Question: I have created a custom payment gateway module which allows to integrate a particular bank's payment gateway into a person's Magento site. Now what I want to do is to upload this module as a commercial module so that other people can pay,download and can use it in their sites.
My problem is which licensing method should I use from below? Are there any coding standards to be followed to it be a commercial module? Are there any other procedures to be taken? How should I proceed?

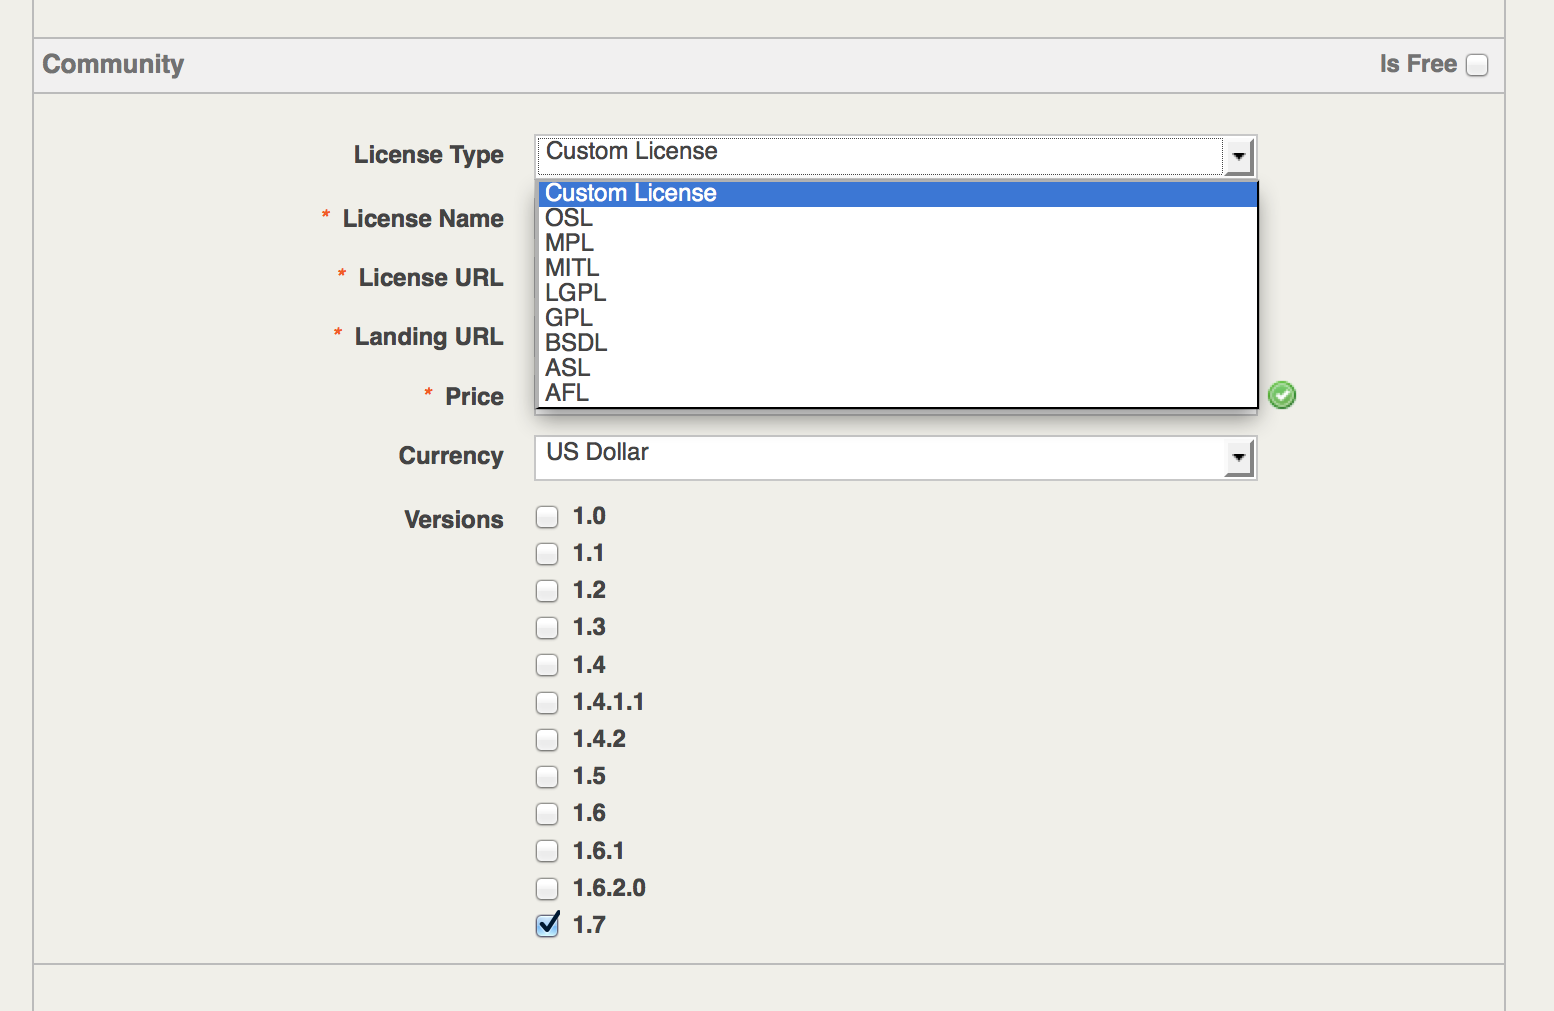
Answer: Dasun, use 'Custom License'. And then in 'License URL' you have to give link explaining custom terms and conditions for this license. If you are creating custom terms, then better have a link on your site, something like EULA (End-user License Agreement)?
For example what it should have in it, check this <URL>
For commercial extensions you will need to provide a link where users will be able to navigate to purchase your extension.
You give YOUR website link where you will sell your extension. Magento DOES NOT sell your extension, it just displays your extension and gives buyer a link to your website. You will handle the payment OUTSIDE of Magento (your website), payment method can be anything, you will configure it and Magento does not care about it as it's outside their scope.
Best way is to configure your payment in a way that once the said payment is made, the extension will automatically emailed to the buyer. If you are manually verifying the payment, mention in the extension description or your terms that it will take X hours/days to email extension after payment is successfully made.